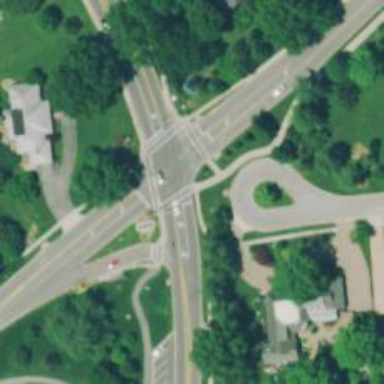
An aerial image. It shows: Solid crossing edge road marking.